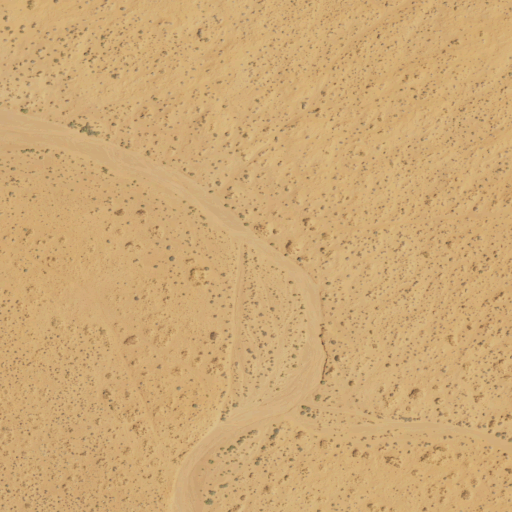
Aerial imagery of valley in Utah named Monument Wash containing only shrub